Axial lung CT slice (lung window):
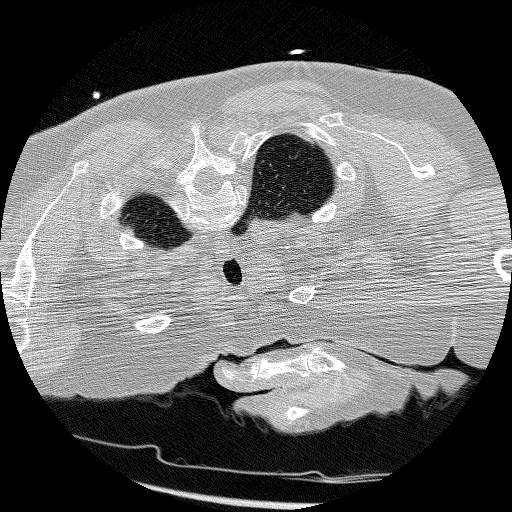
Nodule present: no